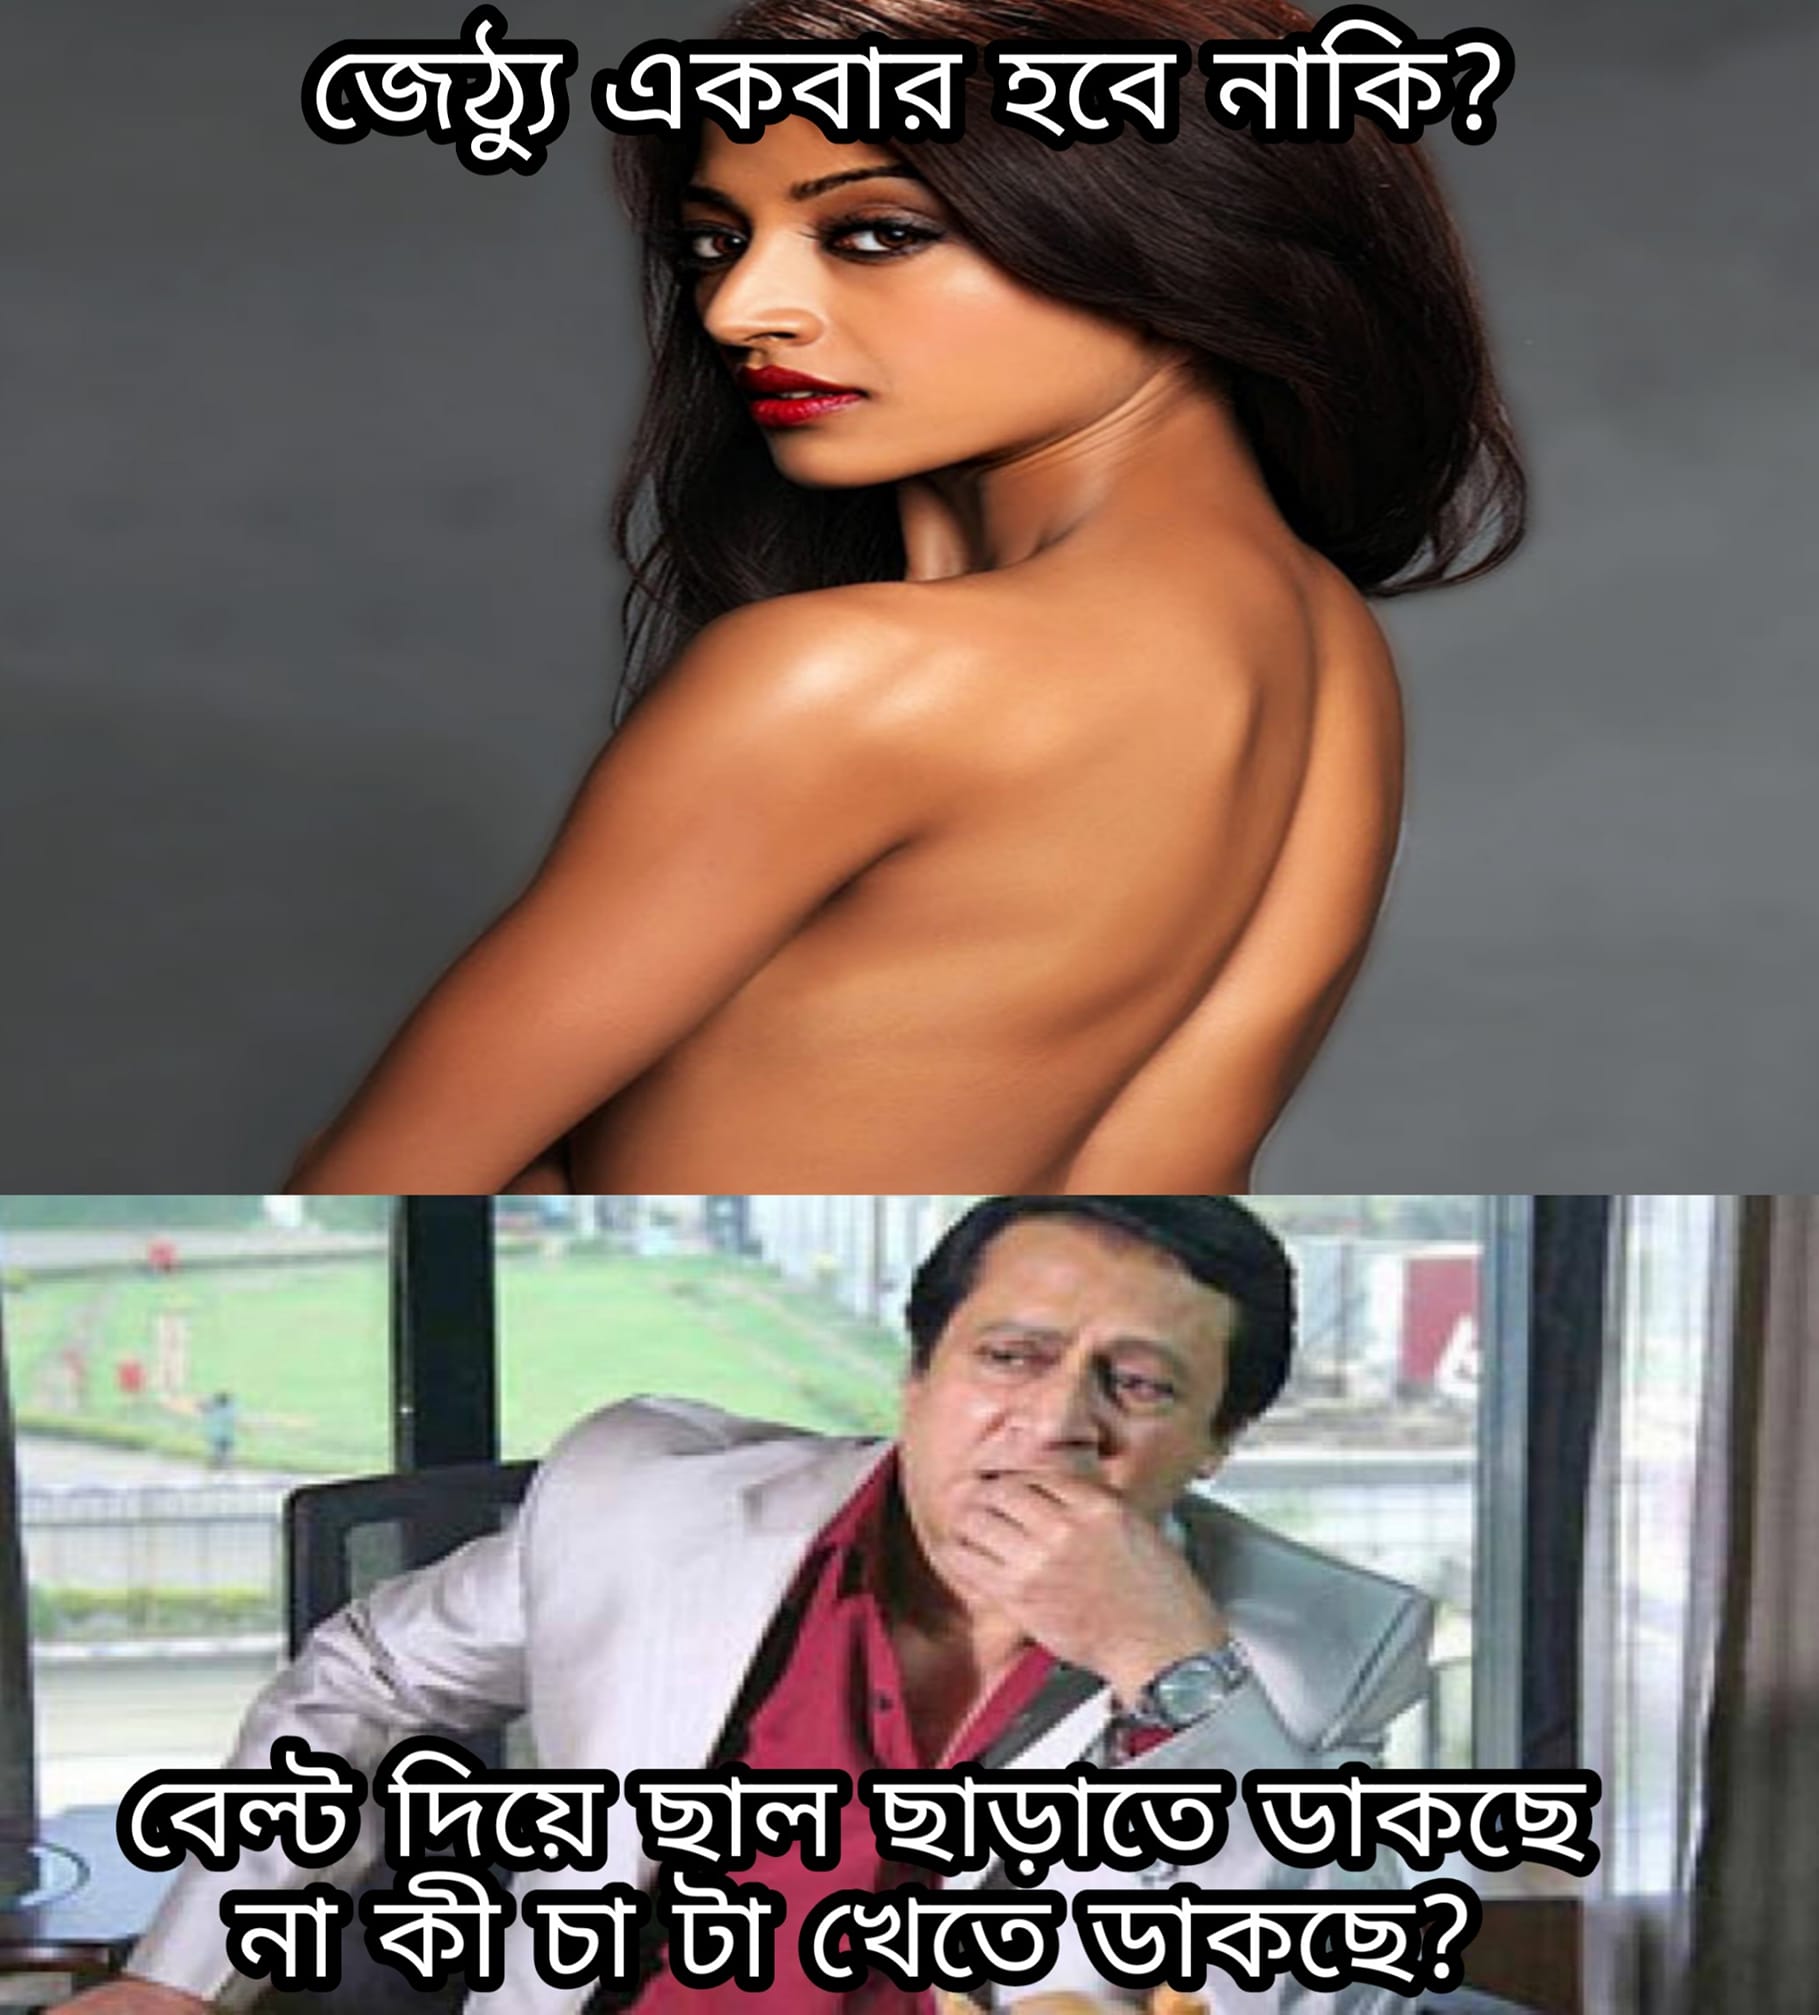
Caption: জেঠ্যু একবার হবে নাকি ?    বেল্ট দিয়ে ছাল ছাড়াতে ডাকছে না কী চা টা খেতে ডাকছে ?
Label: hate